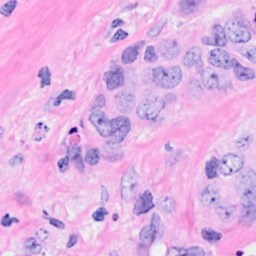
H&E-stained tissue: Breast